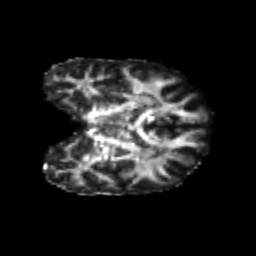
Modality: FA
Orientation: coronal
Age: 22
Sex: female
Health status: healthy
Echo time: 0.074 s